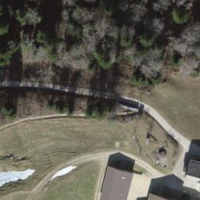
EUNIS habitat code: 44
Species observed at this site:
Teucrium scorodonia
Petasites albus